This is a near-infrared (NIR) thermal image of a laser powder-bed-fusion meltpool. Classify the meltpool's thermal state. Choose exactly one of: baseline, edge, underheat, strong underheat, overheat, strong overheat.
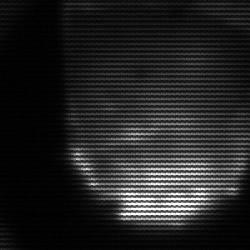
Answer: edge